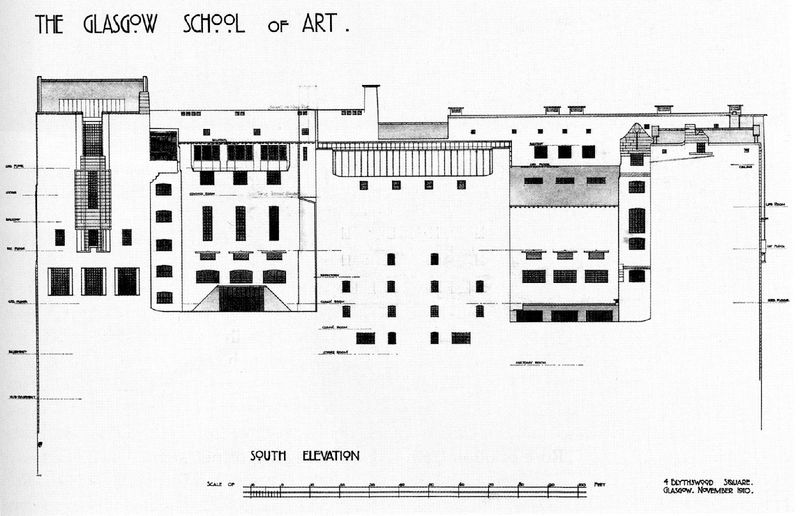
Titel: Glasgow, Kunstschule
Künstler: Charles Rennie Mackintosh
Standort: Glasgow, Renfrew Street (EU - GB - Schottland)
Schlagwörter: weiß, fenster, schwarz, skizze, tür, zeichnung, dach, gebäude, haus, wand, architektur, häuser, musik, england, kamin, schornstein, fassade, süden, schule, modern, jugendstil, inschrift, striche, rechtecke, stockwerk, linie, draufsicht, schwarzweiss, entwurf, kunst, macintosh, plan, mackintosh, beschreibung, arts and crafts, grundriss, schottland, massstab, aufriss, note, skala, seitenriss, schue, glasgow, schottisch, dahc, the glasgow school of art, glasgow school of art, südansicht, school of art, größenangabe, längenmaß, beschriebung, glowasgow, macontosh, bauschnitt, macvintosh